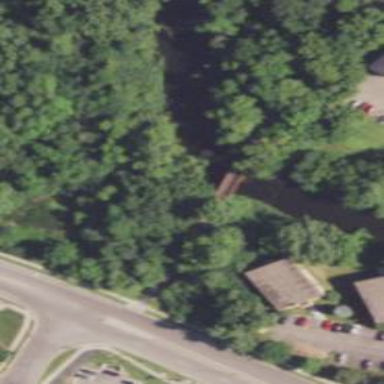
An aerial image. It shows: Abandoned railway bridge over cycleway.